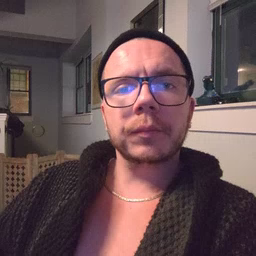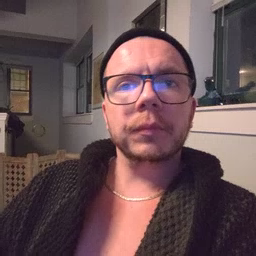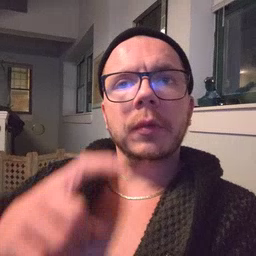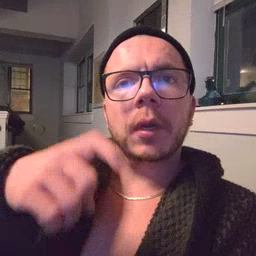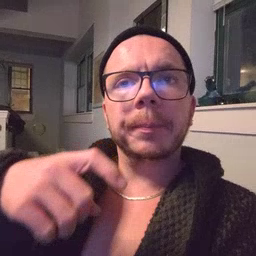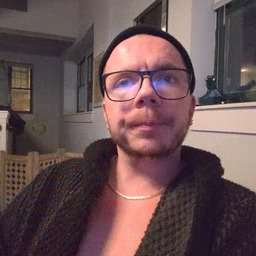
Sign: time